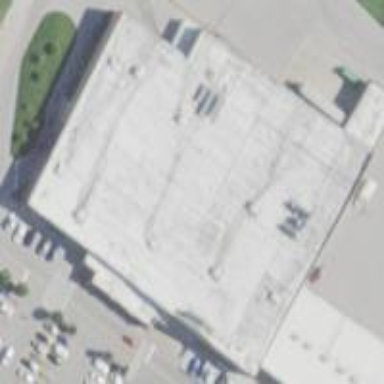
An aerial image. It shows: Supermarket located in building.